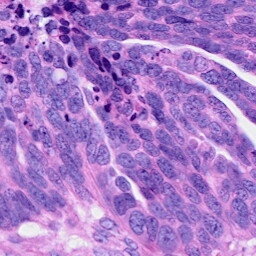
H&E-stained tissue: Ovarian